Question: I have just updated my program to use Ext JS 4.0.2a, from the previous 4.0.0. Some parts of my program break after the upgrade, and one of them is that the show/hide column option for the grid doesn't display correctly. The screenshot below is how things render on my machine;

Notice that the column list renders on top of the page, and the list itself is empty.
I'm not sure if this is platform/browser specific, but I'm using Ubuntu Linux, and I get such error when running my program in Firefox and also Chromium.
The following is how my grid column is declared:
'''
{
xtype: 'gridcolumn',
header: 'windspeed_max',
sortable: true,
width: 105,
dataIndex: 'windspeed_max'
},
'''
I did not include the 'hideable' option, as it defaults to true anyway, yet the problem still persist even after adding the 'hideable' option and set it to true. I'm not sure if this option has anything to do with the problem anyway.
The question is, how can I fix this problem, without falling back to Ext JS 4.0.0?
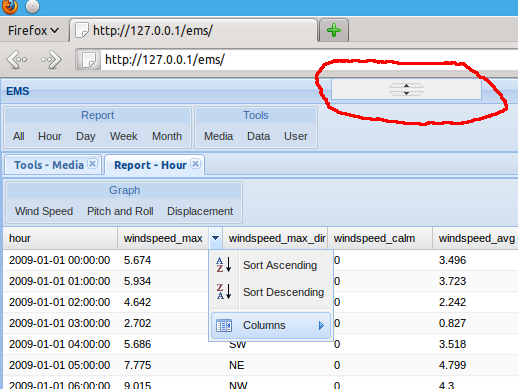
Answer: This is a bug, fix is to do the following as explained at: <URL>
I tested using Ext 4.0.2a version, and works..
In the Ext.menu.Menu.doConstrain function...
change:
'''
...
delete me.height;
me.setSize();
full = me.getHeight();
...
'''
To:
'''
...
full = me.getHeight();
delete me.height;
me.setSize();
...
'''